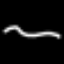
Label: squiggle